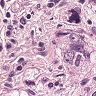
Metastatic tissue present: yes